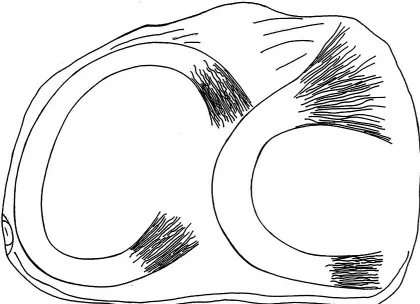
Schematic drawing of the meniscal structure of the left knee. Almost whole of the lateral meniscus of the left knee dislocates to the center of the joint.
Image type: radiology (x_ray)